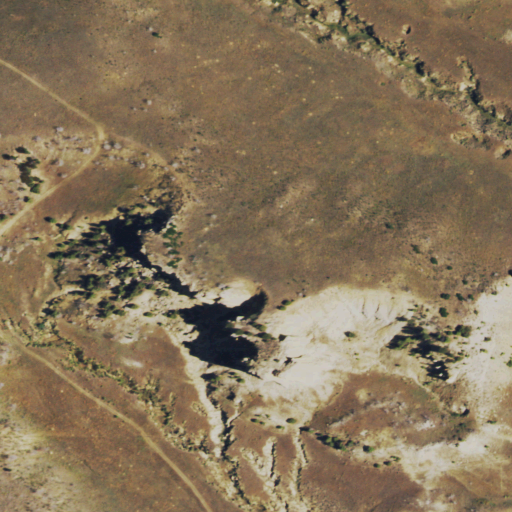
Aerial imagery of mountain in Colorado named The Monument containing shrub and evergreen forest